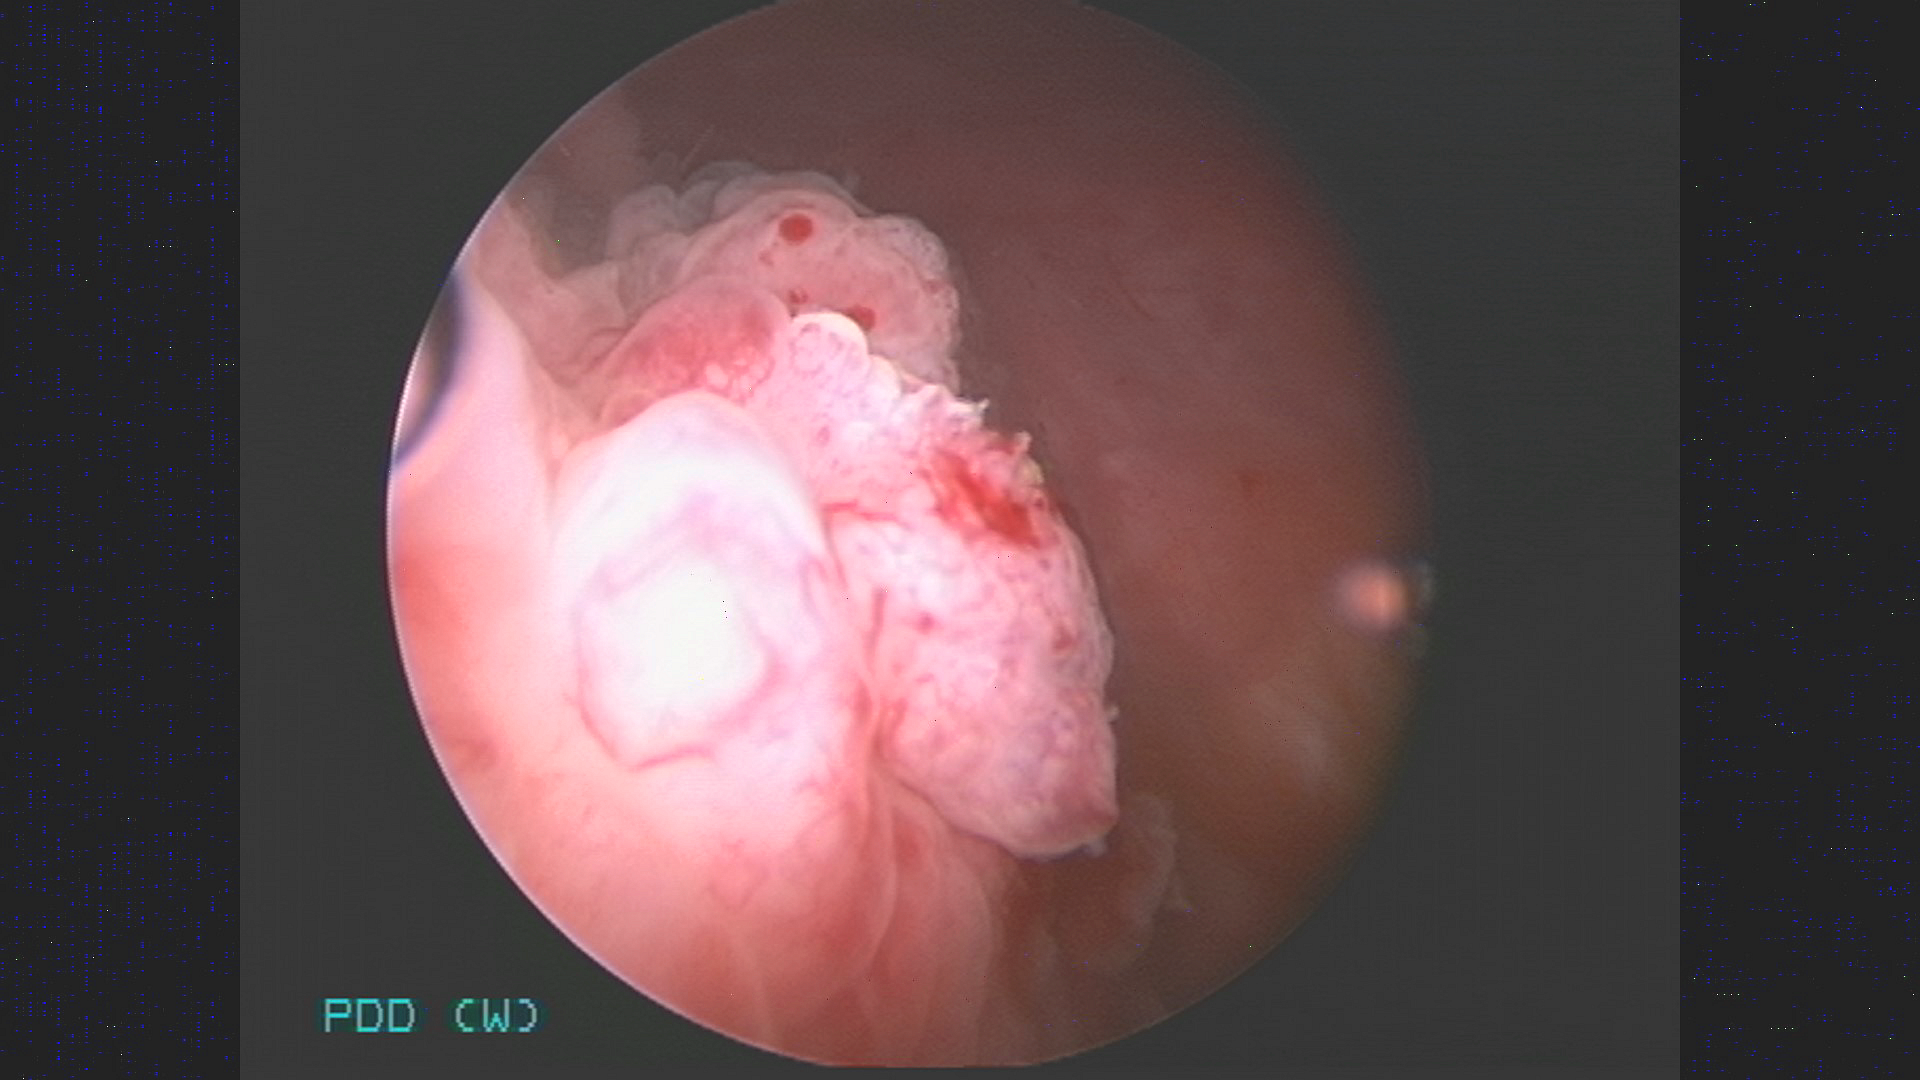
Modality: WLC
Class: Malignant
Subclass: HighGradePapillary
Lesion: L3
Stage: T2
Morphology: Papillary
Bladder cancer association: Yes